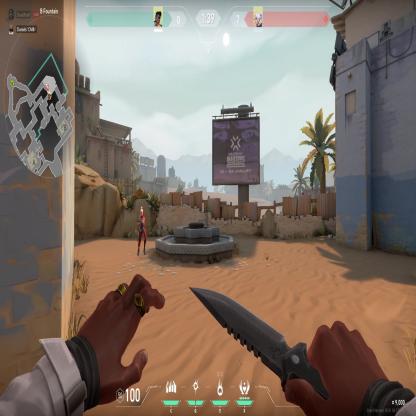
Label: enemy